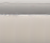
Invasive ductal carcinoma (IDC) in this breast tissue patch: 0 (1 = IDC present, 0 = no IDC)